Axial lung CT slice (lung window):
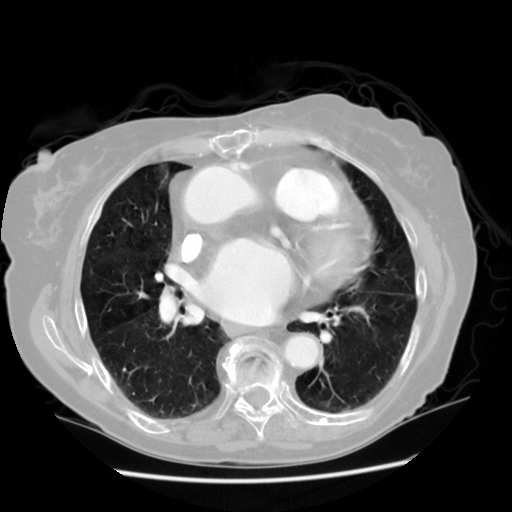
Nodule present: no